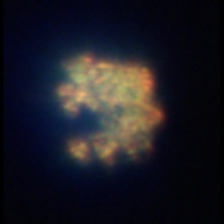
Taxon: Unknown_detritus
Group: Unknown